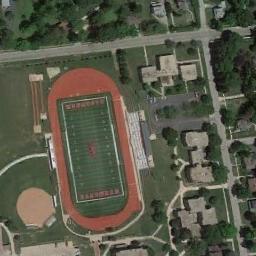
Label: ground_track_field